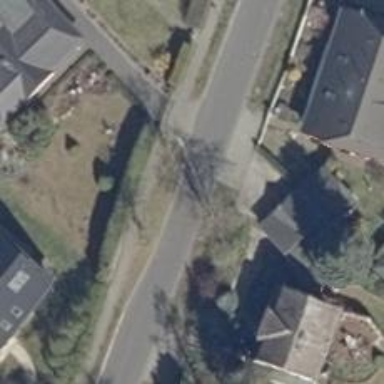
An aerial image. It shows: Traffic calming feature called choker.